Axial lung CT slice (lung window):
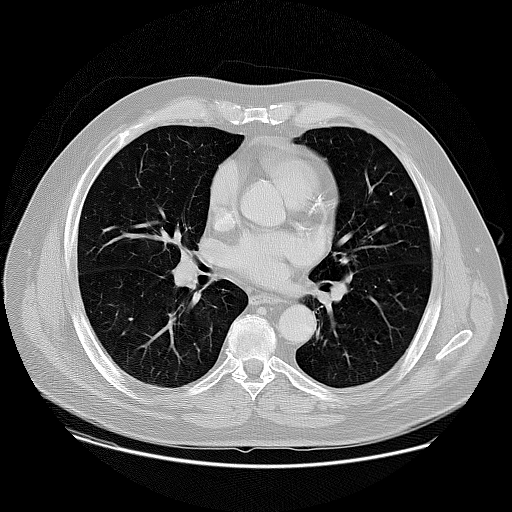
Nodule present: no